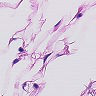
Metastatic tissue present: no